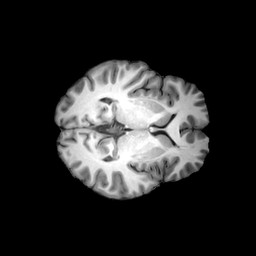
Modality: T1w
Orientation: axial
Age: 28
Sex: male
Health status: ill